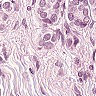
Metastatic tissue present: yes